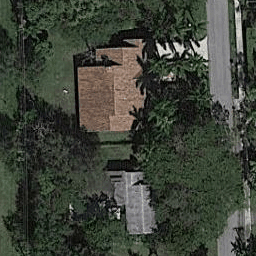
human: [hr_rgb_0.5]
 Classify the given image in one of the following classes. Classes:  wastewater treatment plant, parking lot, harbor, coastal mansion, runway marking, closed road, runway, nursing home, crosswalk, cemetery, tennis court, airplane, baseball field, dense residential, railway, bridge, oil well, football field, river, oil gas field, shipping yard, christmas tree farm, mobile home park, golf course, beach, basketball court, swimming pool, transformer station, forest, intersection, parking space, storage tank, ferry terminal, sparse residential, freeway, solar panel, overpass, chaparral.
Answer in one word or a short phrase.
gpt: sparse residential